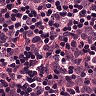
Metastatic tissue present: yes